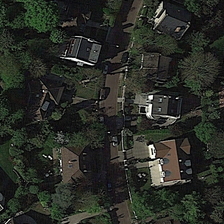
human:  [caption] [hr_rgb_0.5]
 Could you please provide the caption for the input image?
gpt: there are many houses on both sides of the road .

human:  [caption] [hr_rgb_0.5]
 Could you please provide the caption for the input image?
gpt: many trees were planted around the houses .

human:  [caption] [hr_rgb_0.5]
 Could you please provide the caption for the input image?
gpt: there are many houses on both sides of the road .

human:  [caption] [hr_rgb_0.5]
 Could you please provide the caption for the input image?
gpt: many trees were planted around the houses .

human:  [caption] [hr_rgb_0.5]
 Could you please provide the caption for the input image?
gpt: there are many houses on both sides of the road .